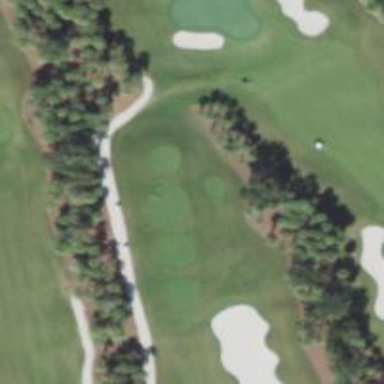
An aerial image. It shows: Golf tee.